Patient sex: M
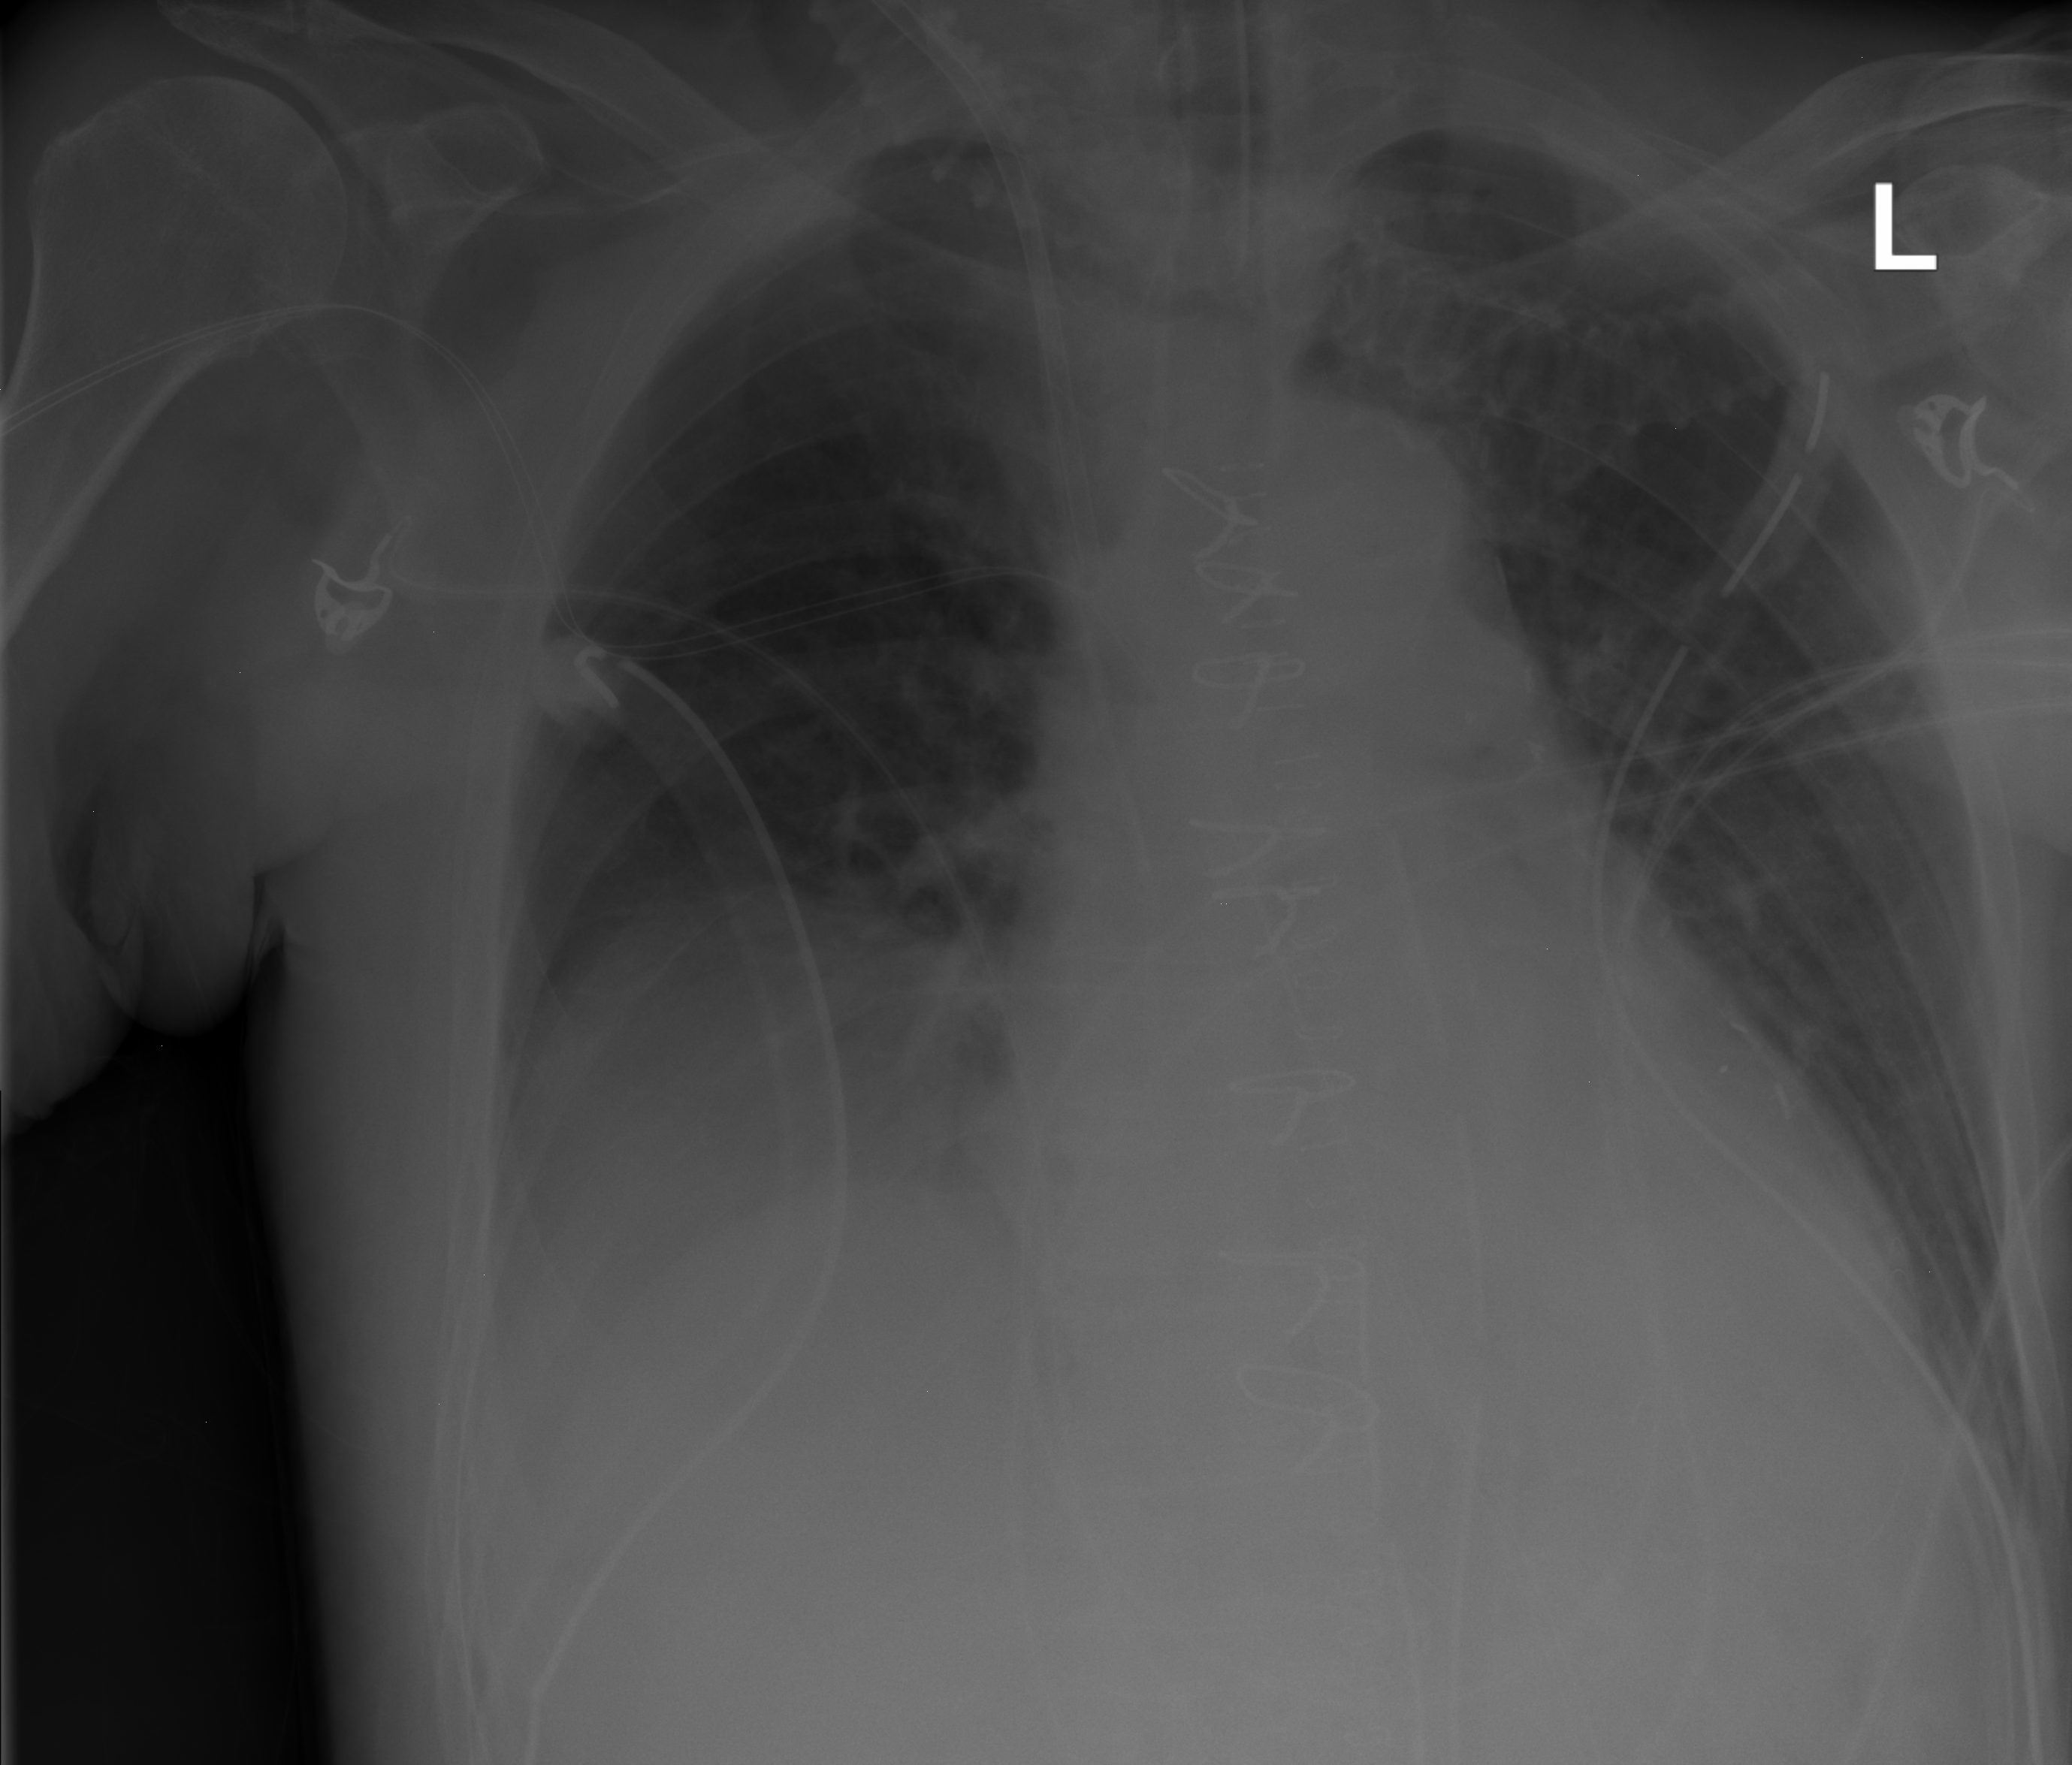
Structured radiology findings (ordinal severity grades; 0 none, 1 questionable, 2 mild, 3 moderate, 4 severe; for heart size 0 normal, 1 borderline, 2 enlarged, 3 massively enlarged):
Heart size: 1
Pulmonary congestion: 0
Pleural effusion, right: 2
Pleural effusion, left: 2
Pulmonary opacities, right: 0
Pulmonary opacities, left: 0
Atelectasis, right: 3
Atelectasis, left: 0